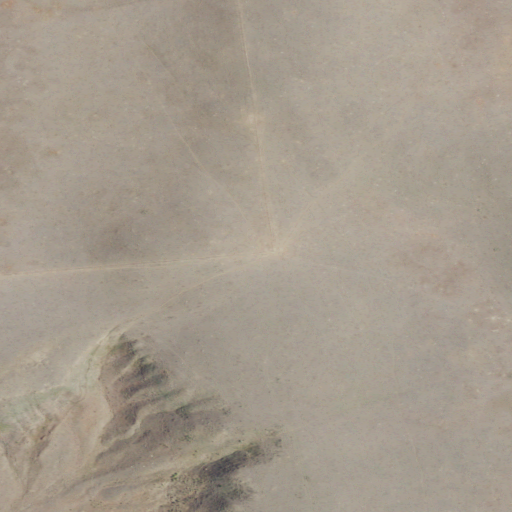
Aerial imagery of mountain in Montana named Saddle Butte containing only grassland